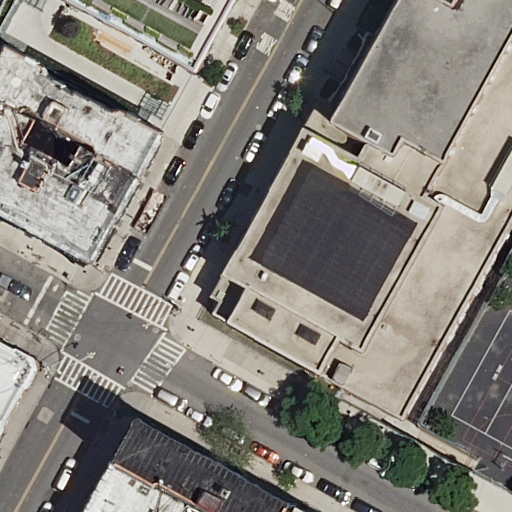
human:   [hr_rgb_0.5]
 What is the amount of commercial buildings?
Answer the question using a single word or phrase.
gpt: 0

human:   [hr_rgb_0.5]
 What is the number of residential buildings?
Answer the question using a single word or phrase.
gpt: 9

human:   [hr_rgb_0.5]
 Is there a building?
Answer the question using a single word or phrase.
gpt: yes

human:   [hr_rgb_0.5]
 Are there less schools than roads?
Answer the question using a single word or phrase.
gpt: yes

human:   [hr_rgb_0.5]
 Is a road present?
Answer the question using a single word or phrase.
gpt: yes

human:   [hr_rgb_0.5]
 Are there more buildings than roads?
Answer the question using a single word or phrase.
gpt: yes

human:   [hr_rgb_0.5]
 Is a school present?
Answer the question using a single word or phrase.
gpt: yes

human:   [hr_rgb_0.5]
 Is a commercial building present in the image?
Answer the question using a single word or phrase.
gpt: no

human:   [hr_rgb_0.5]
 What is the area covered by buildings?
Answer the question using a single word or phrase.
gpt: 3197m2

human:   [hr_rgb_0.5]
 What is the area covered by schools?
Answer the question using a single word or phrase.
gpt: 487m2

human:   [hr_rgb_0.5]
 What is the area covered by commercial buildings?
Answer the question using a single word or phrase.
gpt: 0m2

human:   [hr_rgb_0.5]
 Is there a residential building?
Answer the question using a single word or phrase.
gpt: yes

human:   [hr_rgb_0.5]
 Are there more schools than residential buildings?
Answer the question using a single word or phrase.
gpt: no

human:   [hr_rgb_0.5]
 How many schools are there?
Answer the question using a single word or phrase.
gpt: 1

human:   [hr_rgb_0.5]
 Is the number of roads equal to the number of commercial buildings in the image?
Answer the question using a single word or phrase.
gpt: no

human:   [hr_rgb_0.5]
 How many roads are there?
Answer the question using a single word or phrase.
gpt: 2

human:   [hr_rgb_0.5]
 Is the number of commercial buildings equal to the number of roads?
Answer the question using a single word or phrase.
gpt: no

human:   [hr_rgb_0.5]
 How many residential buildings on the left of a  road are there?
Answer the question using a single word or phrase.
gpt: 6

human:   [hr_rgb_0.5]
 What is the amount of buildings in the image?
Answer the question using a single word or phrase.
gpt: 10

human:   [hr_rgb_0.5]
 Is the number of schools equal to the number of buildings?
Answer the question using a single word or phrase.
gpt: no

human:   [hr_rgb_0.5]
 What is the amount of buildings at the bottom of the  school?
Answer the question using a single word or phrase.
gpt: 8

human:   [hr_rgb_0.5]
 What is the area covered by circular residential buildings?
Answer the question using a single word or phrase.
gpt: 0m2

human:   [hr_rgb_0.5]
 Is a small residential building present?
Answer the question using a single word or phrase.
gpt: yes

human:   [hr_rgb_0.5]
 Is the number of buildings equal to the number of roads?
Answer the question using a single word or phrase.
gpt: no

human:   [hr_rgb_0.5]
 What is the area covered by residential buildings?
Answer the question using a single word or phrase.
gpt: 2710m2

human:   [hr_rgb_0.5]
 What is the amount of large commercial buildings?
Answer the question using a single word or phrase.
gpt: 0

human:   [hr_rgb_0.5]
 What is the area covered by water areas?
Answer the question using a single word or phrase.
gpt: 0m2

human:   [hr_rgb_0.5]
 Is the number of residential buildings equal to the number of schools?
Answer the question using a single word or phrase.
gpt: no

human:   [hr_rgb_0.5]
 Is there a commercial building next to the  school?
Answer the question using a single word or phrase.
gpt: no

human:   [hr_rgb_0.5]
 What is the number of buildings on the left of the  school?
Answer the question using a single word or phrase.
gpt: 9

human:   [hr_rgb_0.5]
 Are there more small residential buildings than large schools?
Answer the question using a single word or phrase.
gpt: yes

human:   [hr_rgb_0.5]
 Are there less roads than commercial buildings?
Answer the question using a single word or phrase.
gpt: no

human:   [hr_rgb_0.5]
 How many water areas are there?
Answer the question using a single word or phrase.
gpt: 0

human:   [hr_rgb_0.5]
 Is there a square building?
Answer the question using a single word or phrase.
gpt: no

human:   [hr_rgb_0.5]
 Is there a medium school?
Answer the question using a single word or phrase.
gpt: yes

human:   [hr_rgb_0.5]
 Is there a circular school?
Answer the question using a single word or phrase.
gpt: no

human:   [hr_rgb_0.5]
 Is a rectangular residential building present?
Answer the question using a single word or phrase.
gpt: yes

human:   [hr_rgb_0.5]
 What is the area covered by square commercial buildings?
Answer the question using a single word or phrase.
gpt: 0m2

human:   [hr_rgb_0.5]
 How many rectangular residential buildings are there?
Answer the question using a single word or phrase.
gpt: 5

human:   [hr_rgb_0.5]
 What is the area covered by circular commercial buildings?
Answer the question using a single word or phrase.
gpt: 0m2

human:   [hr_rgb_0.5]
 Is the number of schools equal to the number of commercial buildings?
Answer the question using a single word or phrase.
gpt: no

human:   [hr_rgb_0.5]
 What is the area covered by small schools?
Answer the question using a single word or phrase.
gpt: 0m2

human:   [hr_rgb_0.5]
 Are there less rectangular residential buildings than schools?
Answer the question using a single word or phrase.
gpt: no

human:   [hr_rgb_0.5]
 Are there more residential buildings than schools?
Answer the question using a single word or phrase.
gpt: yes

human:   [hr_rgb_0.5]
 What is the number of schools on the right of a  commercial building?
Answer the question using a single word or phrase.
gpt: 0

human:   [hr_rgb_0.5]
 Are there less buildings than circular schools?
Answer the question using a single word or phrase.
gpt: no

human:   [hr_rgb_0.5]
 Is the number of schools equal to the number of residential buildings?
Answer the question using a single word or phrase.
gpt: no

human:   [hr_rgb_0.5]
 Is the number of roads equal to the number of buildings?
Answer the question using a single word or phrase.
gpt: no

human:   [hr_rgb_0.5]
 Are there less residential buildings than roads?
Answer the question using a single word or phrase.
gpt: no

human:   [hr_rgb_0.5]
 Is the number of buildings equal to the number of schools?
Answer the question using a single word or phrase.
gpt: no

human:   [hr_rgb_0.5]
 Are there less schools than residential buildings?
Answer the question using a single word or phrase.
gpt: yes

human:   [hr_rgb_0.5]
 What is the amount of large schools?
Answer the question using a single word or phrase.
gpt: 0

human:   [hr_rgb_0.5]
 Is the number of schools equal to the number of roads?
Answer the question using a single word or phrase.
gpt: no

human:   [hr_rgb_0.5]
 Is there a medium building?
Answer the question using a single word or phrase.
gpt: yes

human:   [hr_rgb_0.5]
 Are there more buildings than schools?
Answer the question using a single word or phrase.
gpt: yes

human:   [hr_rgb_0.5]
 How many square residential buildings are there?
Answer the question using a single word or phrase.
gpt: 0

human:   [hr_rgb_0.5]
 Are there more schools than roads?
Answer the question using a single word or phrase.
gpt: no

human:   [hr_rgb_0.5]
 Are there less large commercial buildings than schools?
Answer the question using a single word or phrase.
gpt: yes

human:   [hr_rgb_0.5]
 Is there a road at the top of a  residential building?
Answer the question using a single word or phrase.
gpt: no

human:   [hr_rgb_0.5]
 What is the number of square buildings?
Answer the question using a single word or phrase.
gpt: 0

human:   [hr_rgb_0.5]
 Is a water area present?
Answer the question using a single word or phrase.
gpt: no

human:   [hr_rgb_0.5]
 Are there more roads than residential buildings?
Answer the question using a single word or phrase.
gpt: no

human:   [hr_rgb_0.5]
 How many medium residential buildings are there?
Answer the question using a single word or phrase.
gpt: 4

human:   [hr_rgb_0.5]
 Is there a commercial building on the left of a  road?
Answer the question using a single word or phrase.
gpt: no